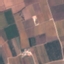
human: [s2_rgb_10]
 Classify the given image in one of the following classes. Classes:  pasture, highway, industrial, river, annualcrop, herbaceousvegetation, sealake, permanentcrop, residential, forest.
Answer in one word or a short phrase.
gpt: PermanentCrop